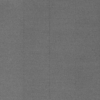
Label: dusty